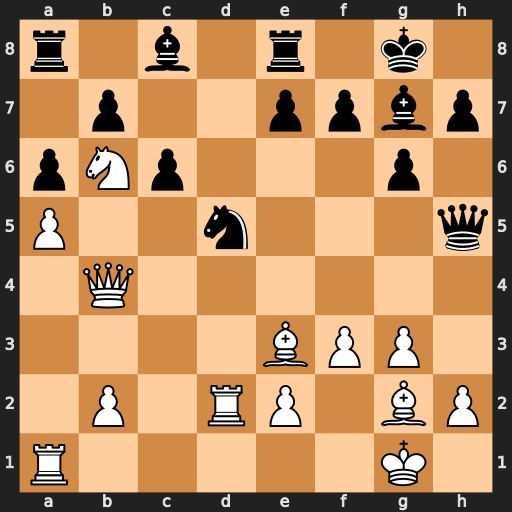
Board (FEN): r1b1r1k1/1p2ppbp/pNp3p1/P2n3q/1Q6/4BPP1/1P1RP1BP/R5K1
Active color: w
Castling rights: -
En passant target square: -
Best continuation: Rxd5 cxd5 Nxa8